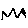
Label: zigzag